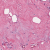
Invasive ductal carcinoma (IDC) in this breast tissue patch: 0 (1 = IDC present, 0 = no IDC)